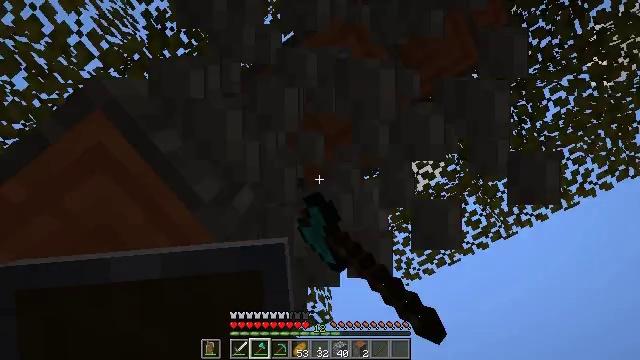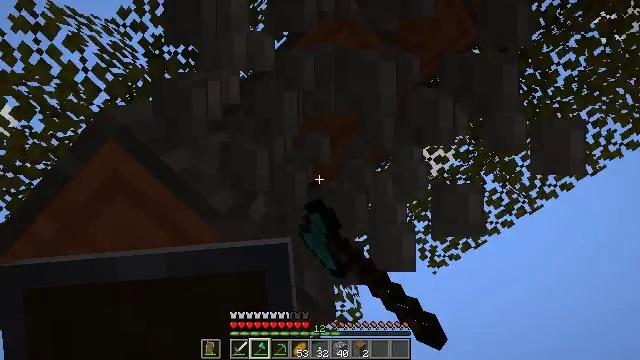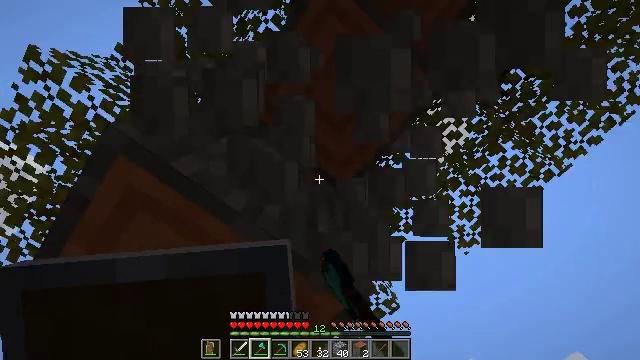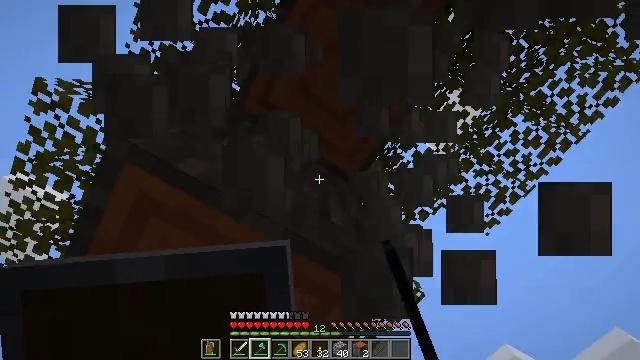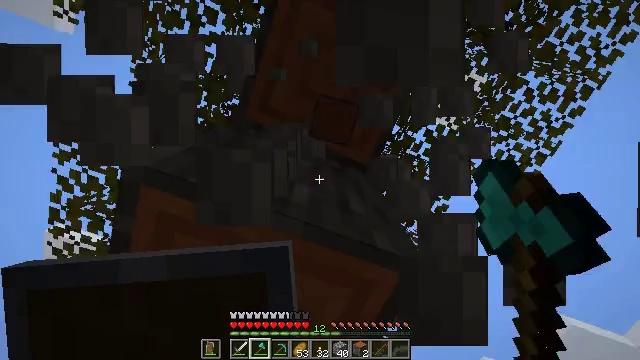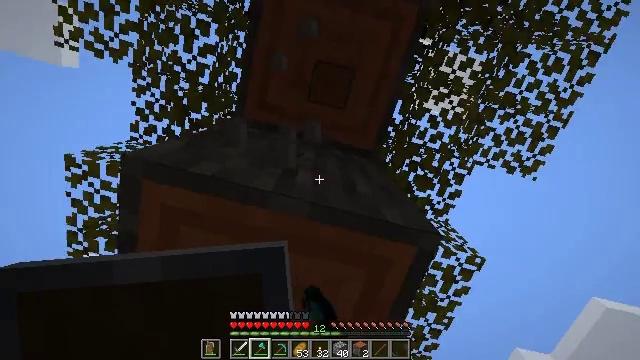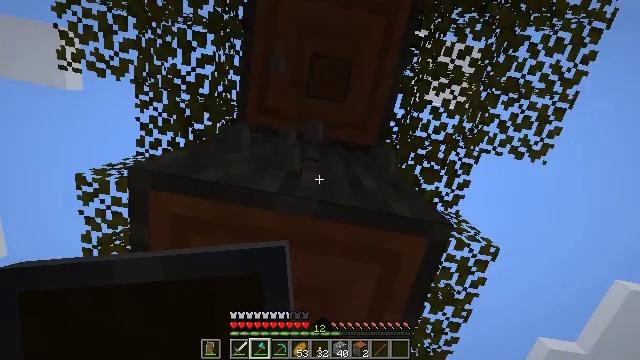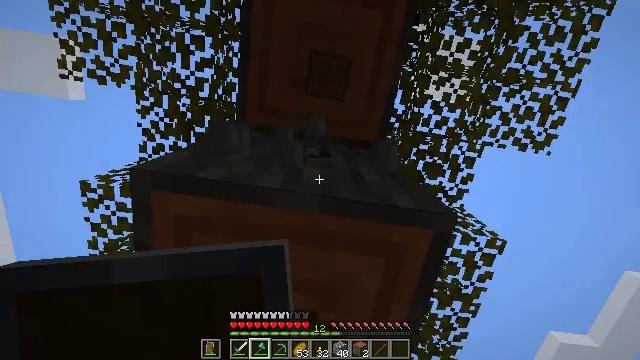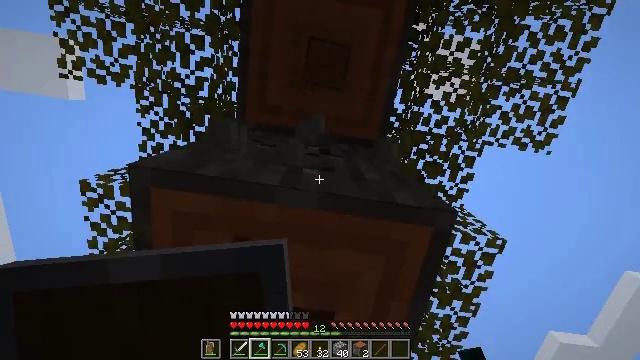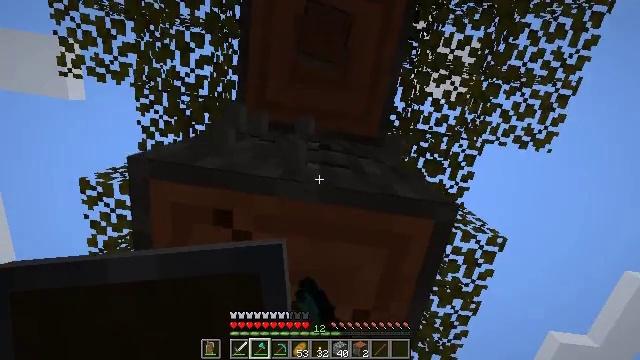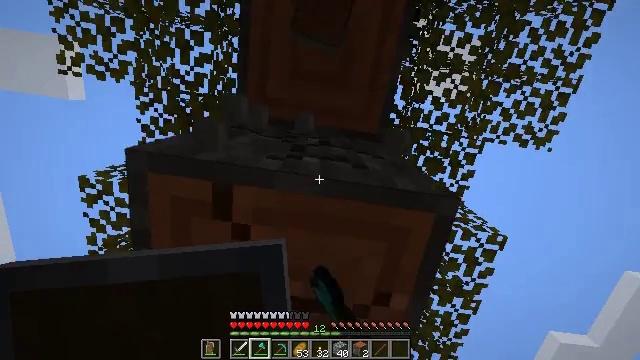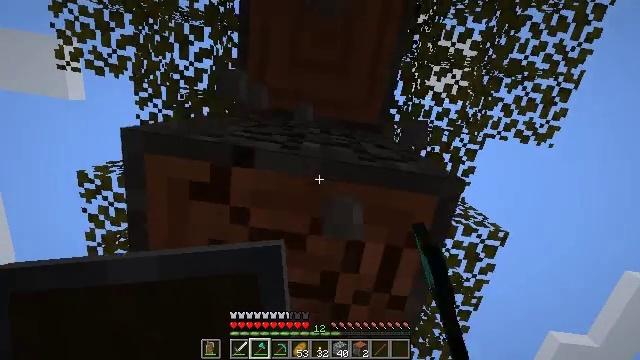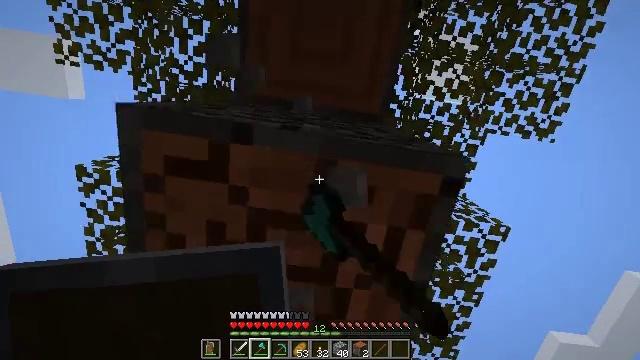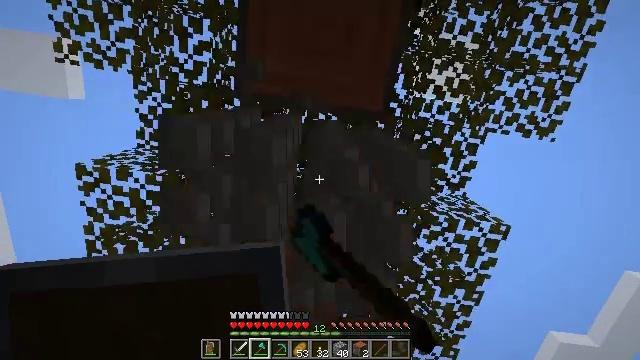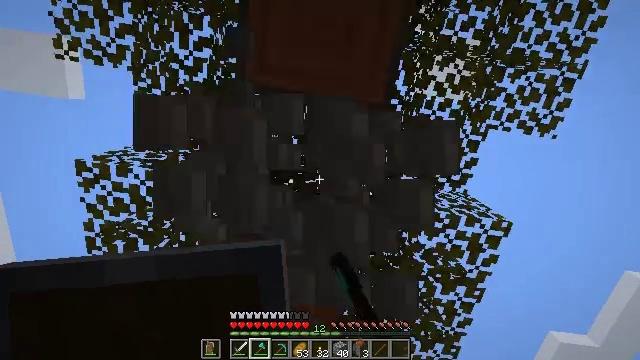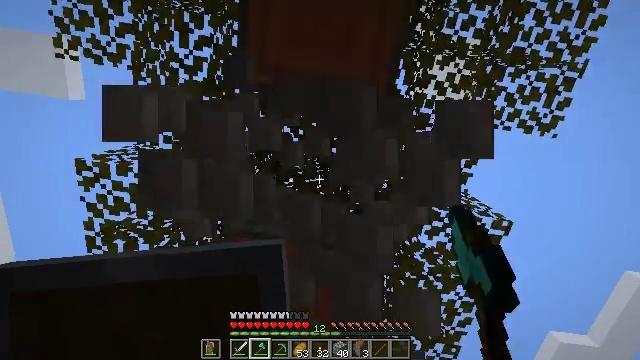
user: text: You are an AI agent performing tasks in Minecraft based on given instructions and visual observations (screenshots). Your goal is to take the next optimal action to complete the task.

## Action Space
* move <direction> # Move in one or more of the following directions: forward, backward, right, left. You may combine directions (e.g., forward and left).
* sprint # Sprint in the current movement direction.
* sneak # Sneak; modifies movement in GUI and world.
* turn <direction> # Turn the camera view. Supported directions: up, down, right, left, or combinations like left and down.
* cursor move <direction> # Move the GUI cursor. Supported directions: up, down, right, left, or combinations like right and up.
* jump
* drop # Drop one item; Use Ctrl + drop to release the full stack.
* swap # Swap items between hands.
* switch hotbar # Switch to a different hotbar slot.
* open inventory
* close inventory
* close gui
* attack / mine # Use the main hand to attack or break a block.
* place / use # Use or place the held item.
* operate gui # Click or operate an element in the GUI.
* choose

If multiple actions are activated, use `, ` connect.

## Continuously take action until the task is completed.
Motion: motion action
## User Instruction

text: Harvest the acacia log from the forest.
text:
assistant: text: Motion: move forward, sneak, turn left, attack / mine
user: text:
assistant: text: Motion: move forward, sneak, turn left, attack / mine
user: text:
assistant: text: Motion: move forward, sneak, turn left, attack / mine
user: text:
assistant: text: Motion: move forward, sneak, turn left, attack / mine
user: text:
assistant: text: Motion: sneak, turn left, attack / mine
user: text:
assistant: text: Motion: sneak, turn left, attack / mine
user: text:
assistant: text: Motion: sneak, turn left, attack / mine
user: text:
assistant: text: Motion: sneak, attack / mine
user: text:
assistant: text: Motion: move forward, sneak, attack / mine
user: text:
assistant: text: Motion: move forward, sneak, attack / mine
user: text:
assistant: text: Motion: move forward, sneak, attack / mine
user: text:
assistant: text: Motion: move forward, sneak, attack / mine
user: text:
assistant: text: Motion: sneak, attack / mine
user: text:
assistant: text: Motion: sneak, attack / mine
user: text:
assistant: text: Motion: sneak, attack / mine
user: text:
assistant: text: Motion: sneak, attack / mine
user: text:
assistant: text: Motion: sneak, attack / mine
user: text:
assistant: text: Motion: sneak, attack / mine
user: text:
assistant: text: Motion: sneak, attack / mine
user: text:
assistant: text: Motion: move back, sneak, attack / mine
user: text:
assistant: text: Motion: move back, sneak, attack / mine
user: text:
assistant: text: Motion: move back, sneak, attack / mine
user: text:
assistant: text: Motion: move back, sneak, attack / mine
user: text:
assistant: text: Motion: sneak, turn up, attack / mine
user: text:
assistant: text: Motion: sneak, turn right and up, attack / mine
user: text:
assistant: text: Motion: sneak, turn right and up, attack / mine
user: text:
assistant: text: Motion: sneak, turn up, attack / mine
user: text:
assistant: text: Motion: sneak, attack / mine
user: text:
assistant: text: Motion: sneak, attack / mine
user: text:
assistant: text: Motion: sneak, attack / mine